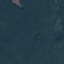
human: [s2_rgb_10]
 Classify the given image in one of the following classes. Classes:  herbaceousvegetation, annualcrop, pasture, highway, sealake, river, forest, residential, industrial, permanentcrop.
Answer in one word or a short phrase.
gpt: Forest